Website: lowes
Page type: account-selection
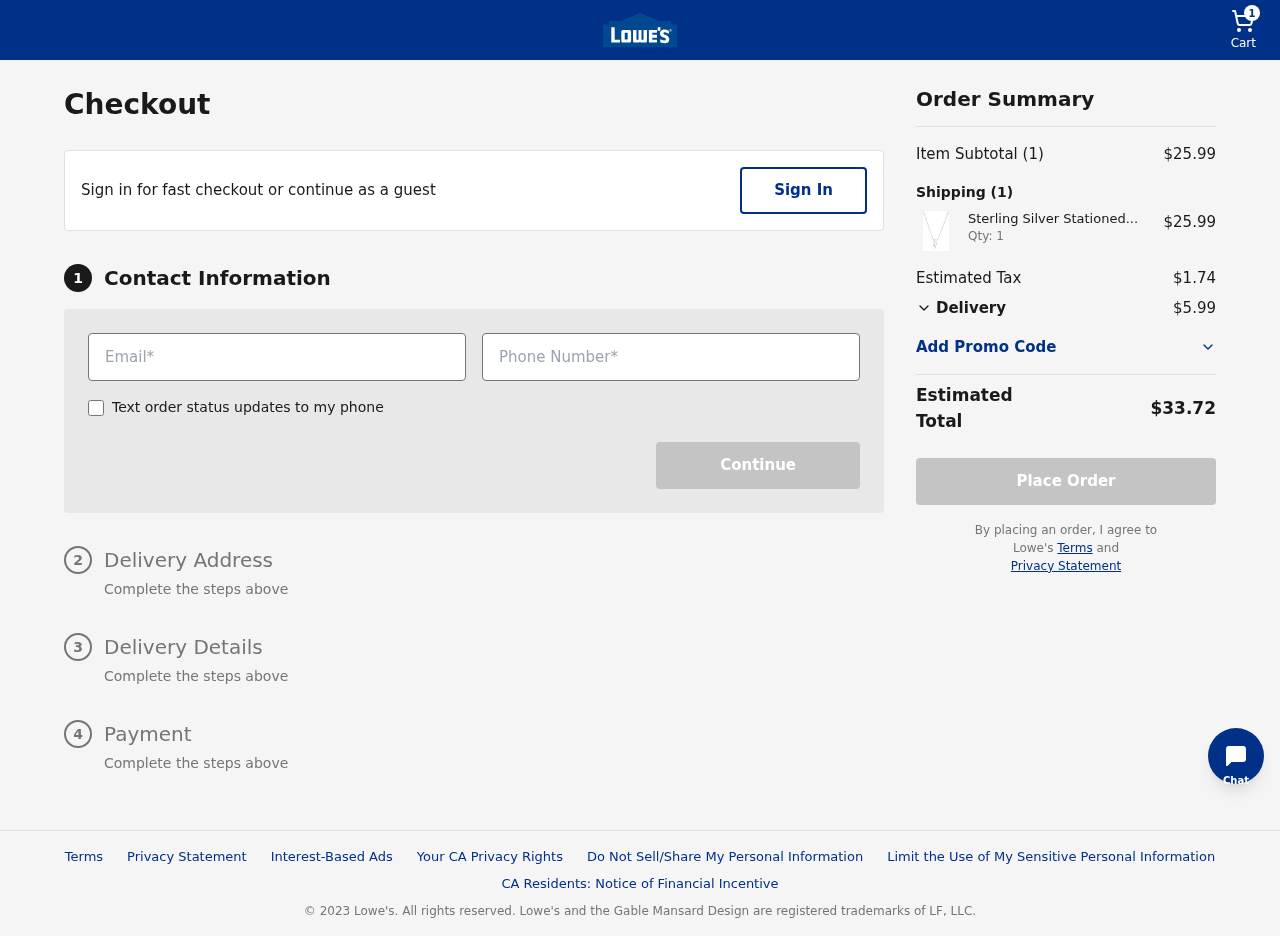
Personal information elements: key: PII_EMAIL
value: jakecarter@hotmail.com
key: PII_PHONE
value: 2305433307
Product elements: key: PRODUCT1_NAME
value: Sterling Silver Stationed Mini State New Jersey Pendant Necklace, 17"+2.5" Extender
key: PRODUCT1_PRICE
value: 25.99
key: PRODUCT1_QUANTITY
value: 1
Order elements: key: ORDER_NUM_ITEMS
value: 1
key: ORDER_SUBTOTAL
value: $25.99
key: ORDER_TAX
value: $1.74
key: ORDER_SHIPPING_COST
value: $5.99
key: ORDER_TOTAL
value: $33.72